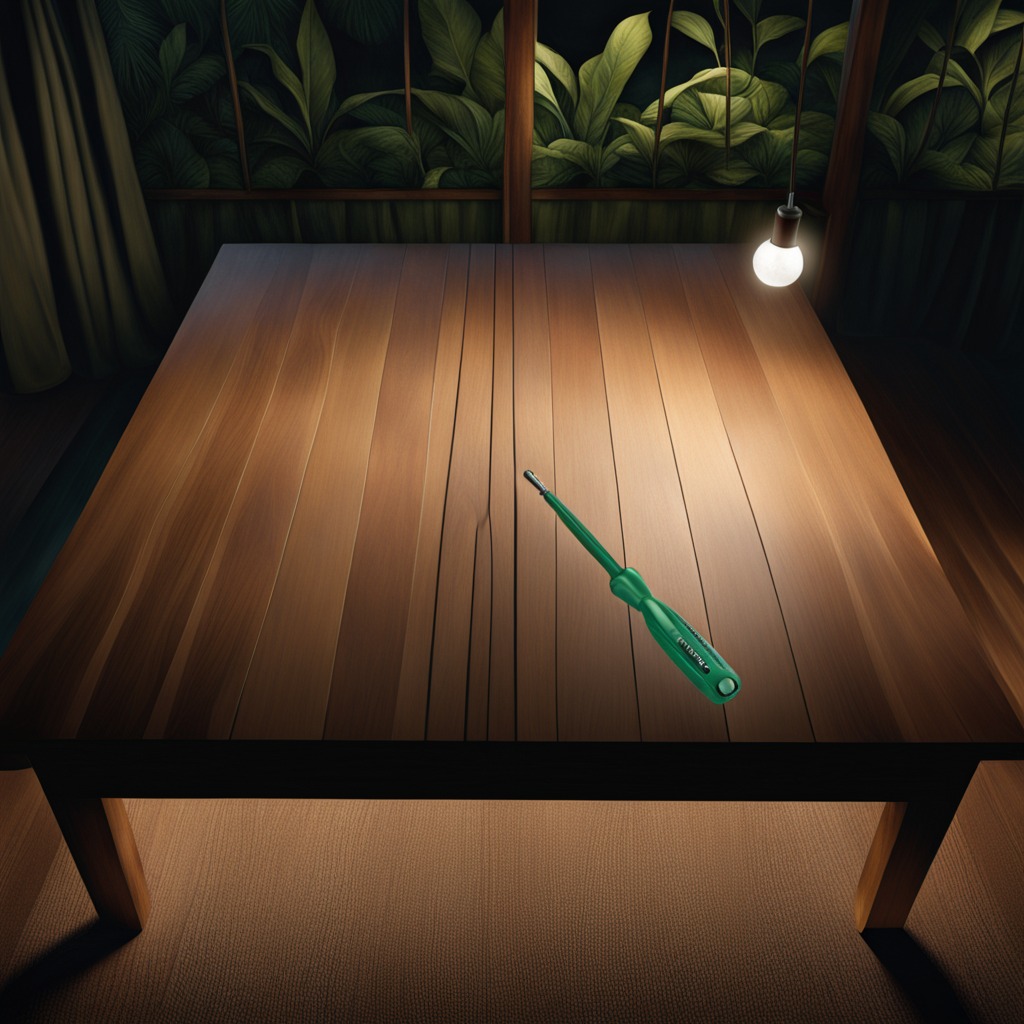
A screwdriver lies on the wooden table inside a jungle field workshop tent at night.